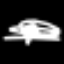
Label: mushroom